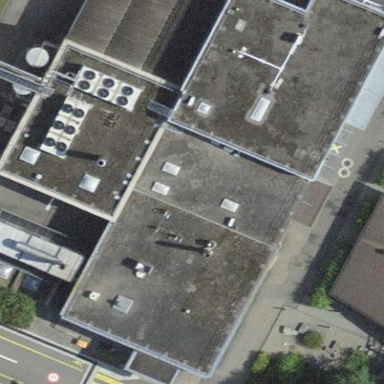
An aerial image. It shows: Industrial building.